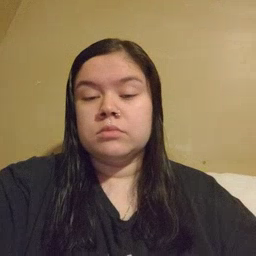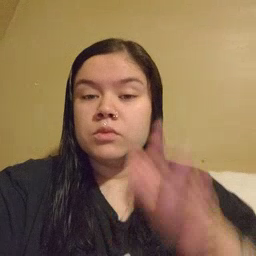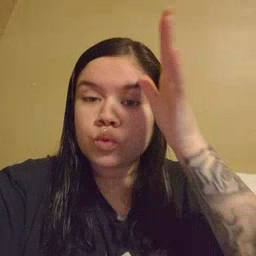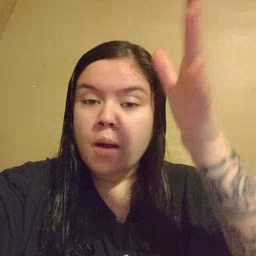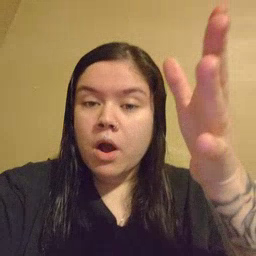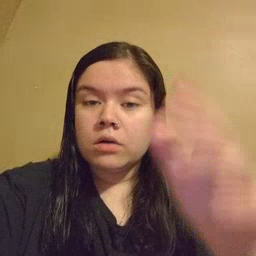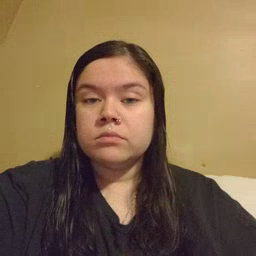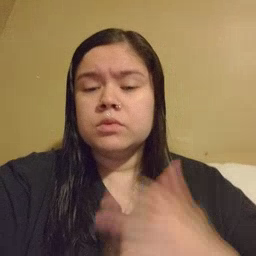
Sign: grandpa